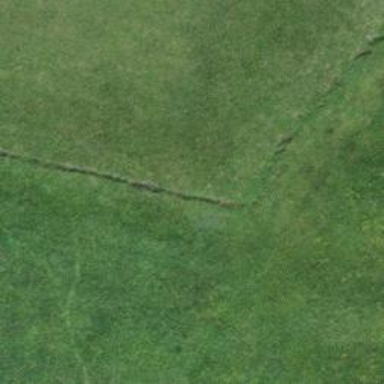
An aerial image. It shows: Ditch in the surroundings.